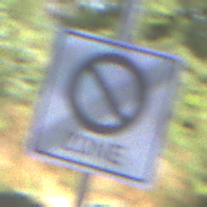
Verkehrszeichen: EndeEingeschraenktesHalteverbotZone
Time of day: Midday
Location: Roofed (Underpass)
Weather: Clear
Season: NotSpecified
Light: Natural